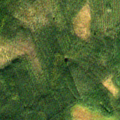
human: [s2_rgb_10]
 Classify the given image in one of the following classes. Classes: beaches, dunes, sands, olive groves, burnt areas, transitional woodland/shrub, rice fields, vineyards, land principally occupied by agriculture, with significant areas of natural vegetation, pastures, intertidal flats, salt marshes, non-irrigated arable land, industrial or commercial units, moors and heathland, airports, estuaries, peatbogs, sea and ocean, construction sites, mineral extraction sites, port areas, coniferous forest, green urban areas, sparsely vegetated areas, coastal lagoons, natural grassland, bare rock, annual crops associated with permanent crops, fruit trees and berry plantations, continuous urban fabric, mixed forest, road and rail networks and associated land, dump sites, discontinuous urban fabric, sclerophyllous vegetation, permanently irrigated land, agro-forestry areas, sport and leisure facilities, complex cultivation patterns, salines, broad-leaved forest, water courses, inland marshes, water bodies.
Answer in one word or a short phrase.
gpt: coniferous forest, transitional woodland/shrub